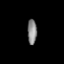
Tissue: lung
Cell type: Fibroblasts
Senescence score: 0.6467
Nuclear area (px): 231
Mean DAPI intensity: 133.507